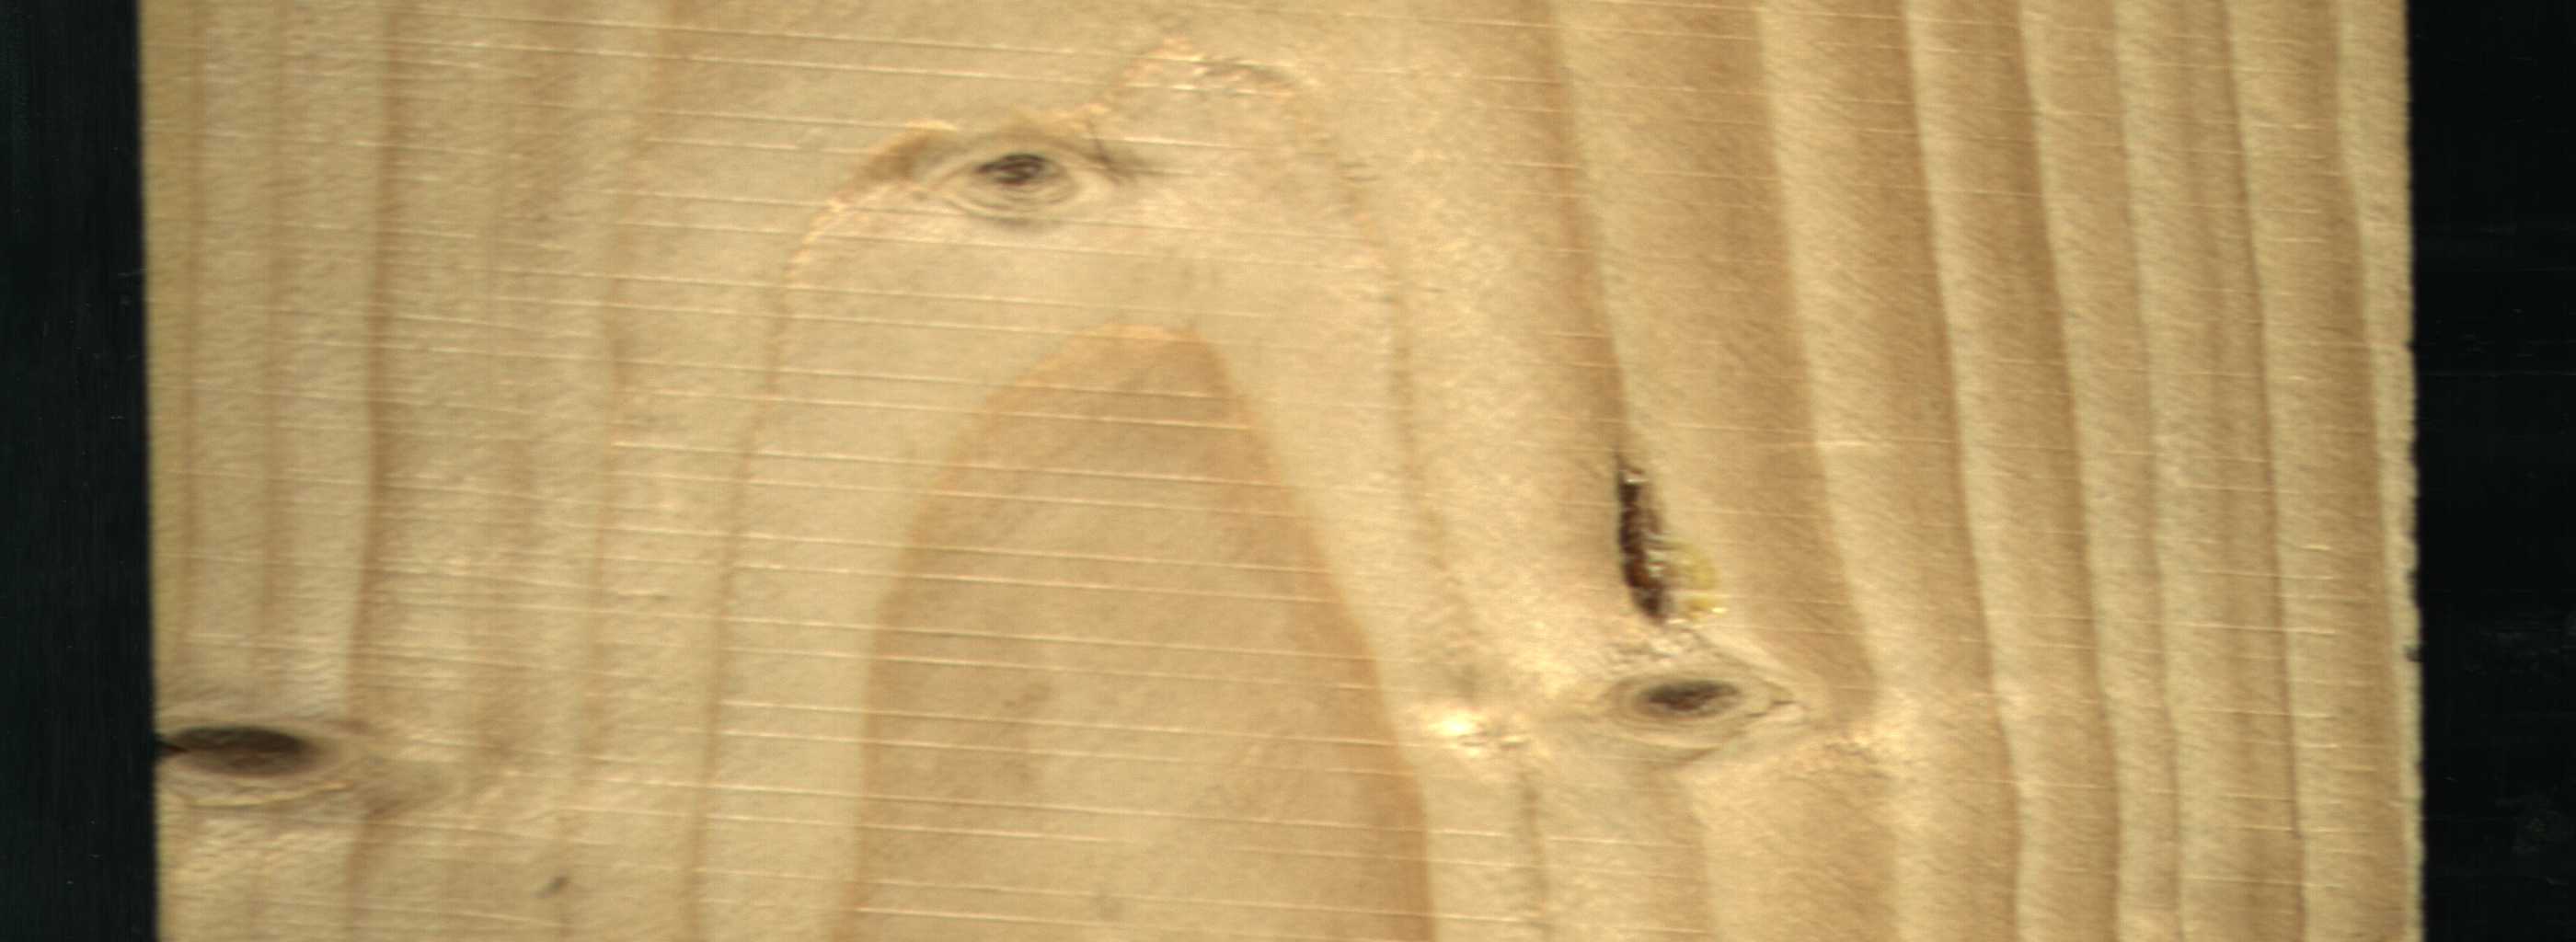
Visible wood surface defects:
resin
Dead_Knot
Live_Knot
Live_Knot
Live_Knot